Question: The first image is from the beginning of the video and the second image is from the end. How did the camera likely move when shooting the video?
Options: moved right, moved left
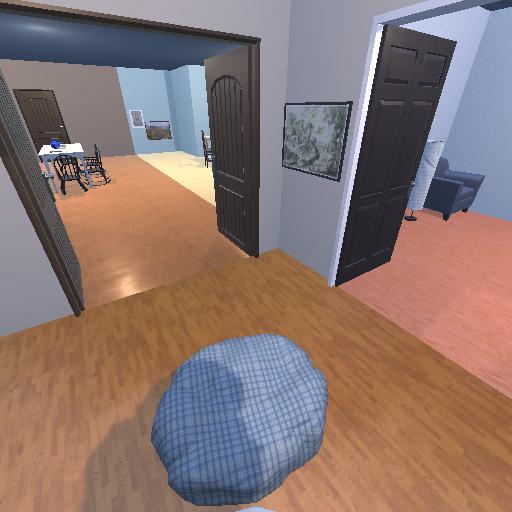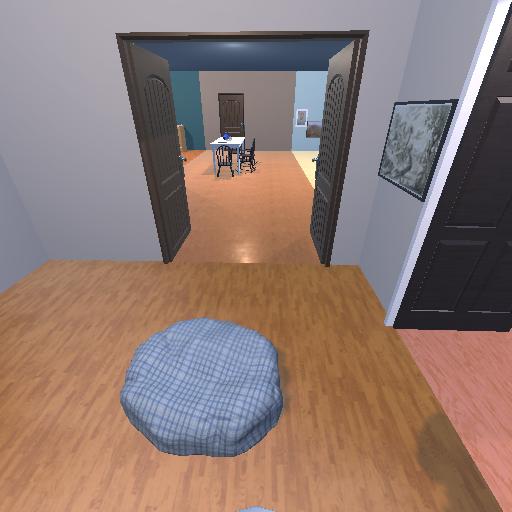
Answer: moved right